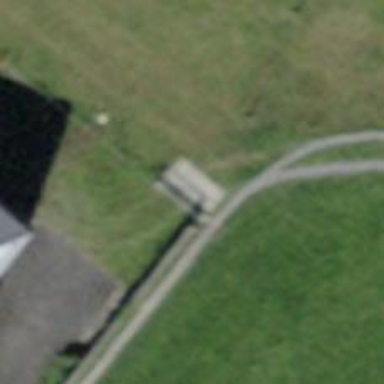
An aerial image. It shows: Gate.